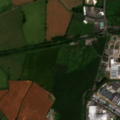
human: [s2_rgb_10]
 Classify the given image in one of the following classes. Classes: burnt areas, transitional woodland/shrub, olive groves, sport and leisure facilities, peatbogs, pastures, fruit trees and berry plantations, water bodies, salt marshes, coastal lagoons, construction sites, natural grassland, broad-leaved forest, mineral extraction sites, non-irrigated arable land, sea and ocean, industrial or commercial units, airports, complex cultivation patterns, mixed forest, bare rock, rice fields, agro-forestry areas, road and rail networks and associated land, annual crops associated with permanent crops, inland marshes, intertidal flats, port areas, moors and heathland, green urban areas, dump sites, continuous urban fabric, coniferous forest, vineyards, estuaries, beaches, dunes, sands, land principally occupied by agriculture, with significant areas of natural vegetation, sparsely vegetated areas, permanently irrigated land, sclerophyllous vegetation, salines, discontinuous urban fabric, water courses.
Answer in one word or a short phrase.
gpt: industrial or commercial units, non-irrigated arable land, pastures